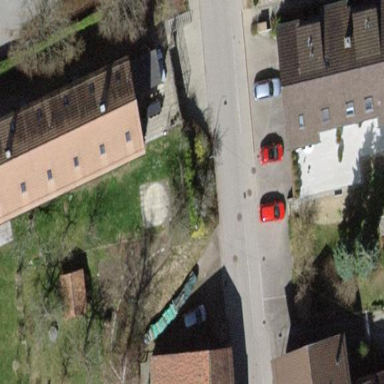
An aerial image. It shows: Semi-detached house with gabled roof.